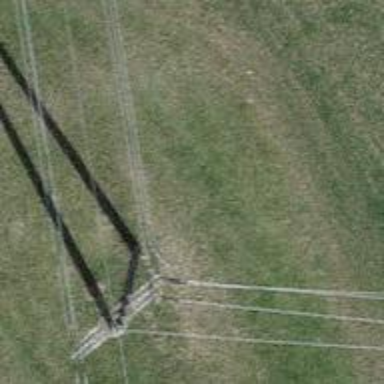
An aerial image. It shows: Power pole.